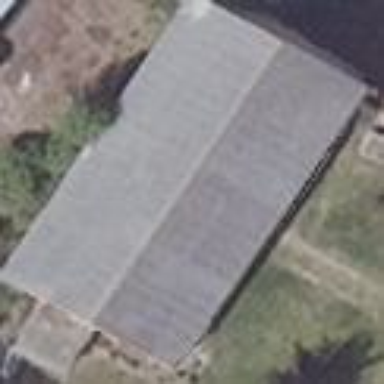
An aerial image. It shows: Gabled grey-colored farm auxiliary building with the roof oriented along its structure.